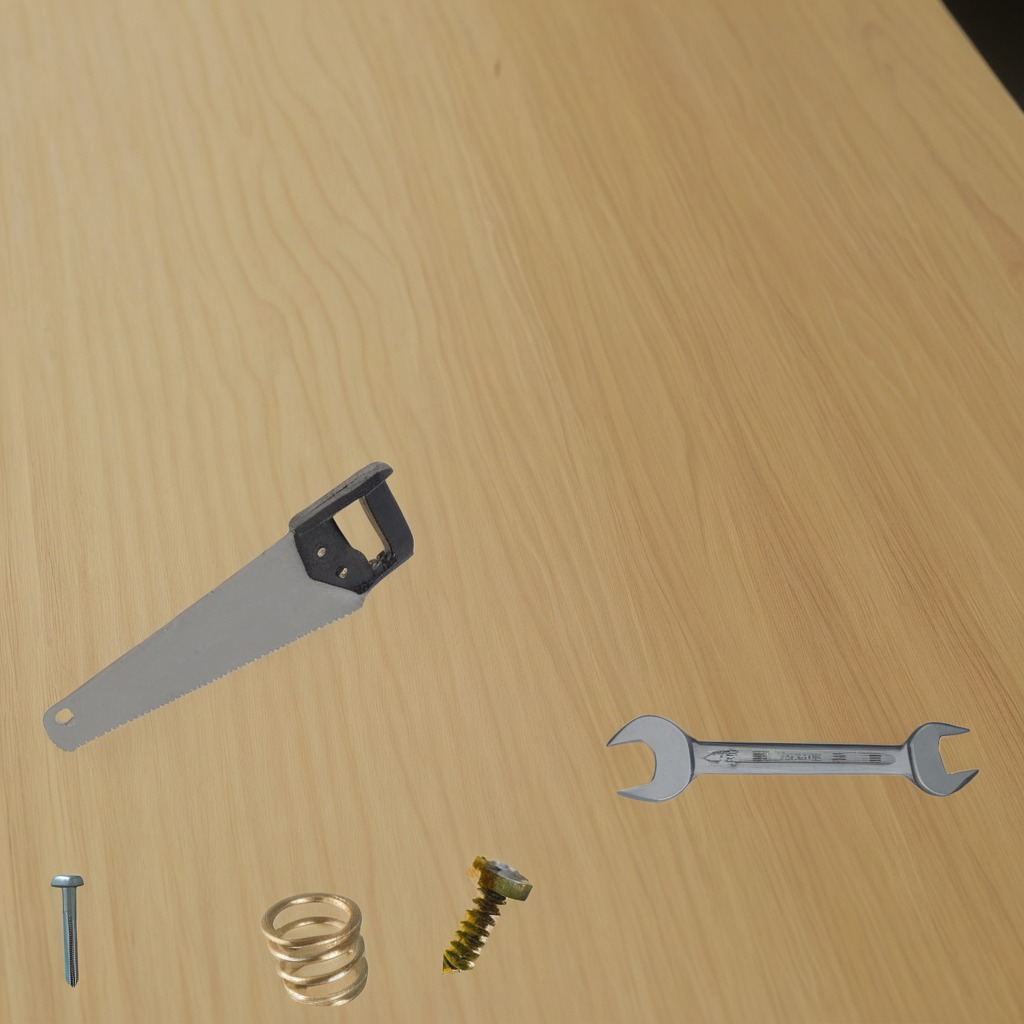
A machine screw, an iron nail, a coiled metal spring, a handheld metal saw, and a wrench are lying on the plywood surface.